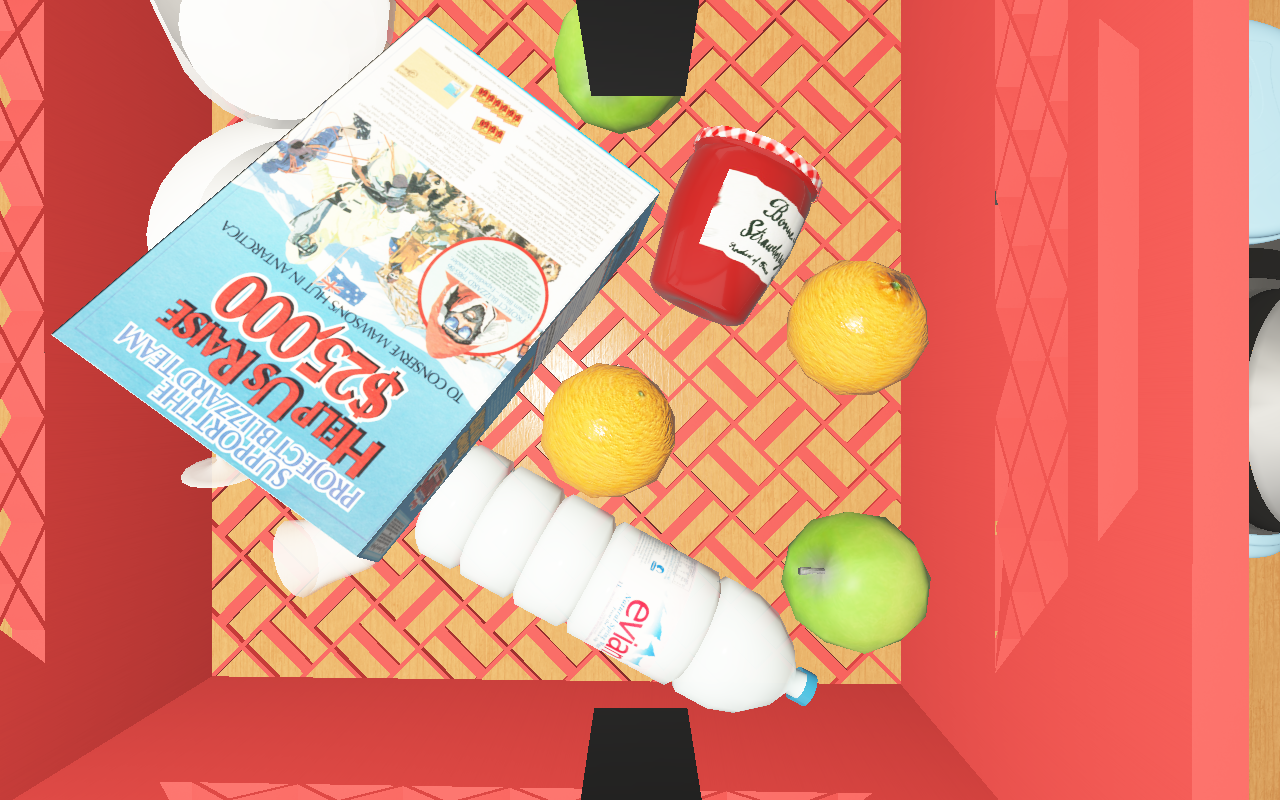
Objects in the scene:
carafe
water bottle
apple
orange
spoon
plate
glass
wineglass
cereal box
biscuit box